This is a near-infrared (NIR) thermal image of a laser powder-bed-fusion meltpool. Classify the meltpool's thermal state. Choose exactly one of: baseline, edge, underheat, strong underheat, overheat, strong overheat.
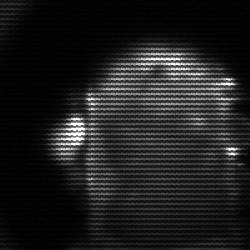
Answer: baseline